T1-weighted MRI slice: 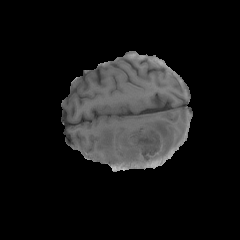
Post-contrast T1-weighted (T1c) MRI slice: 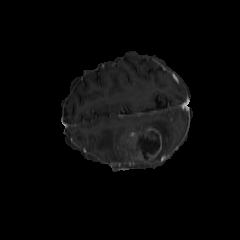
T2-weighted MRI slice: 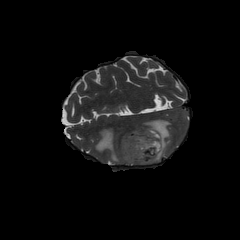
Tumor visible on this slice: yes